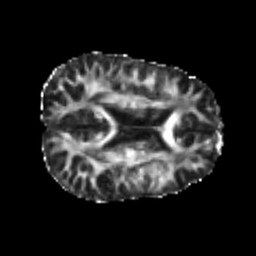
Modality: FA
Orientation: axial
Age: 22
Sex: male
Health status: healthy
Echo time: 0.074 s